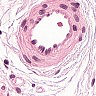
Metastatic tissue present: no